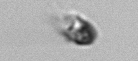
Label: Balanion